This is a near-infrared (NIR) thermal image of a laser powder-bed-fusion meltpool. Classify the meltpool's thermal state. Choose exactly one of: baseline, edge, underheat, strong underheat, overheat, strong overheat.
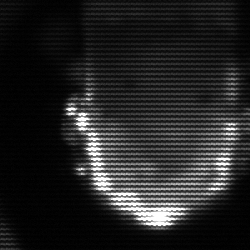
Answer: baseline